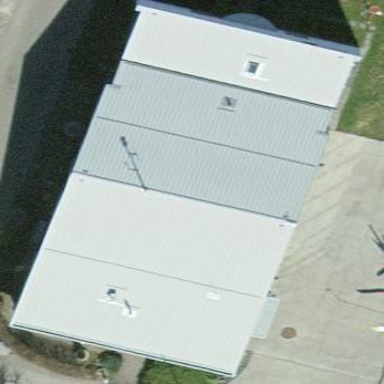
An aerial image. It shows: Hangar located at airport.